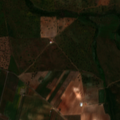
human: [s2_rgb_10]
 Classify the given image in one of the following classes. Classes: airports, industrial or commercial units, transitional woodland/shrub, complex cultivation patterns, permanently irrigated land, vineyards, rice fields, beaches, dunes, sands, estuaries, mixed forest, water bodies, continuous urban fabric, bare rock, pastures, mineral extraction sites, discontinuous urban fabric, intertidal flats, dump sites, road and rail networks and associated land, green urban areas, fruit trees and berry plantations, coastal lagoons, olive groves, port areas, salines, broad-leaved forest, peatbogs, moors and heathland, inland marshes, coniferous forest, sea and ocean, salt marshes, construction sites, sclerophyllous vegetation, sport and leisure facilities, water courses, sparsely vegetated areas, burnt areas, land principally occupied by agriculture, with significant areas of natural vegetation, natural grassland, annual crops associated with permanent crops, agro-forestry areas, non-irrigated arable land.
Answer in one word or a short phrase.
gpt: continuous urban fabric